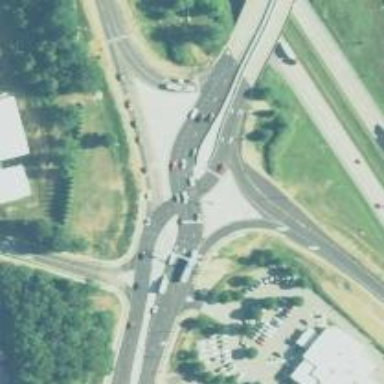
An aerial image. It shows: Motorway link at Diverging Diamond Interchange (DDI) junction.